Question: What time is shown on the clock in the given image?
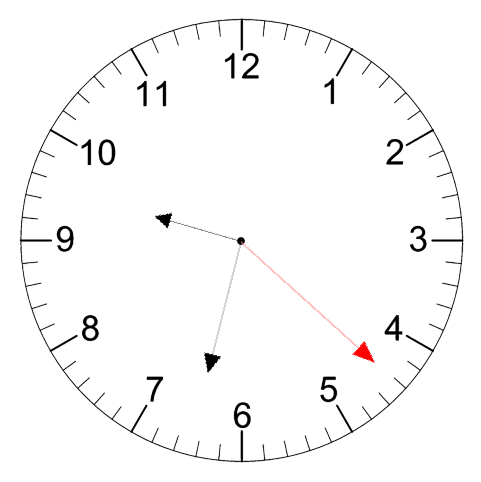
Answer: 09:32:22